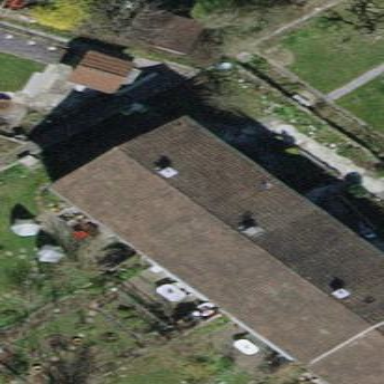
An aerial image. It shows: Terrace building with gabled roof made of tiles.